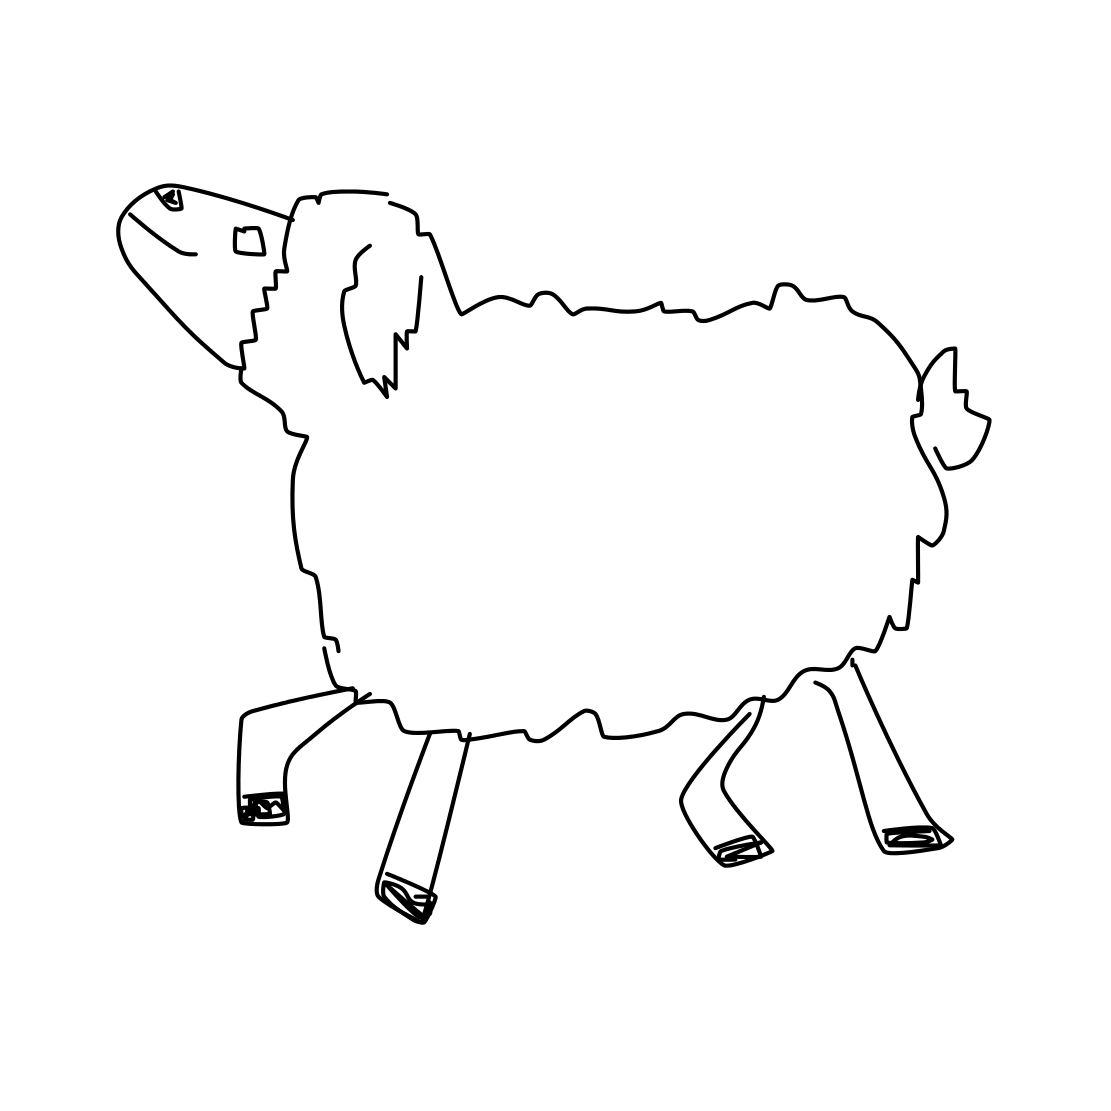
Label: sheep